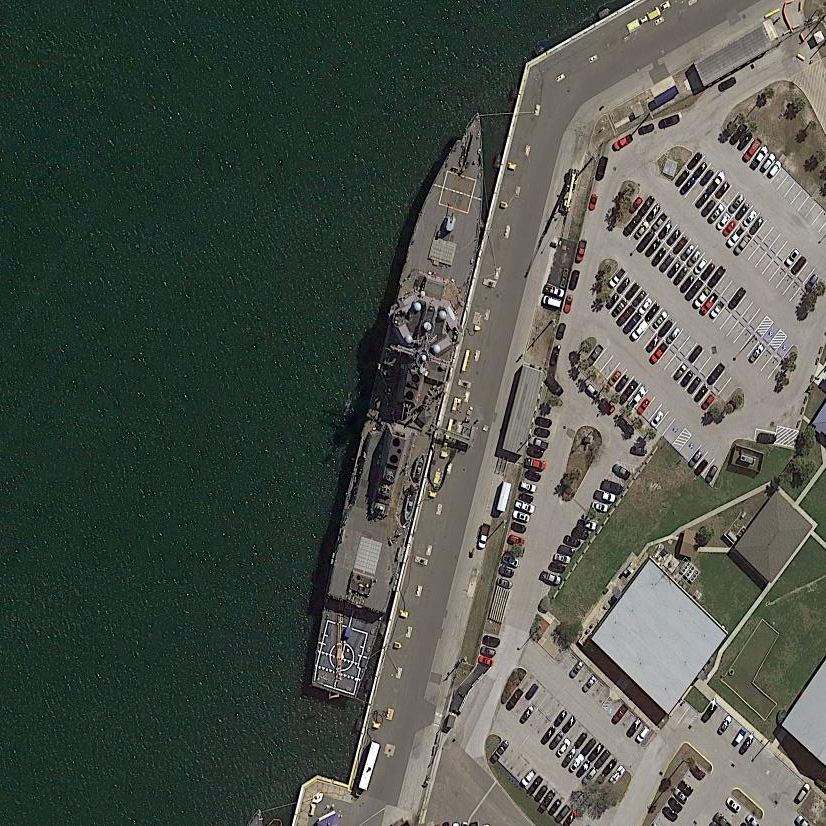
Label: destroyer